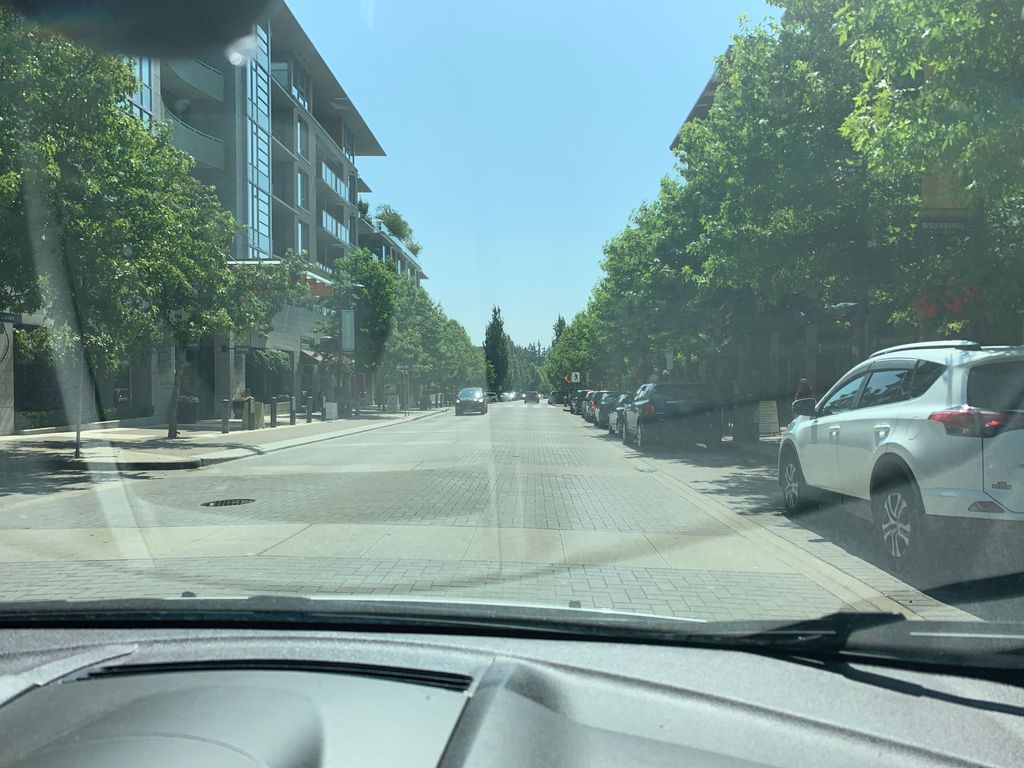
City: vancouver